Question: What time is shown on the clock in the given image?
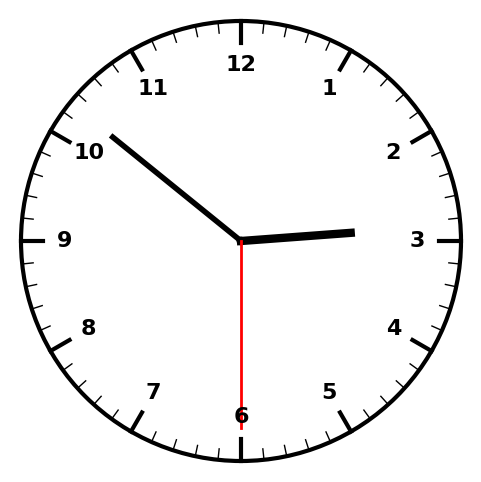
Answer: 02:51:30